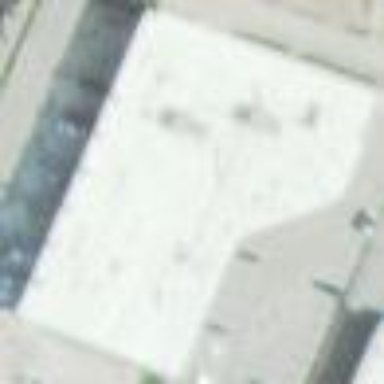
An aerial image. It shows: Commercial building.